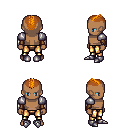
a pixel art fantasy rpg character, male body template, human, dark skin, steel arm armor, gold greaves, dark blonde short mohawk hairstyle, cloth bracers, metal boots, four views (front, back, left, right), 2x2 character sprite sheet, small pixel art, hard edges, no anti-aliasing